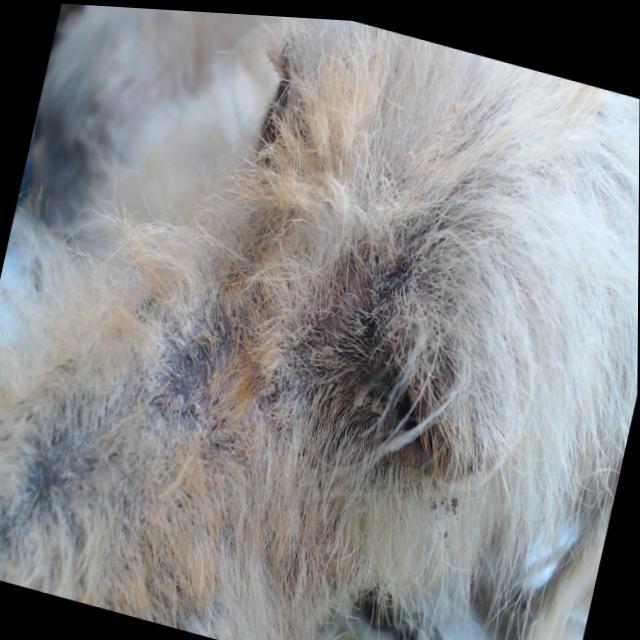
Canine demodicosis (Demodex mange) — caused by Demodex canis mites. Presents with alopecia, follicular papules, pustules, and comedones. Often localized on face and forelimbs.